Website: bh-photo
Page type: customer-info-address
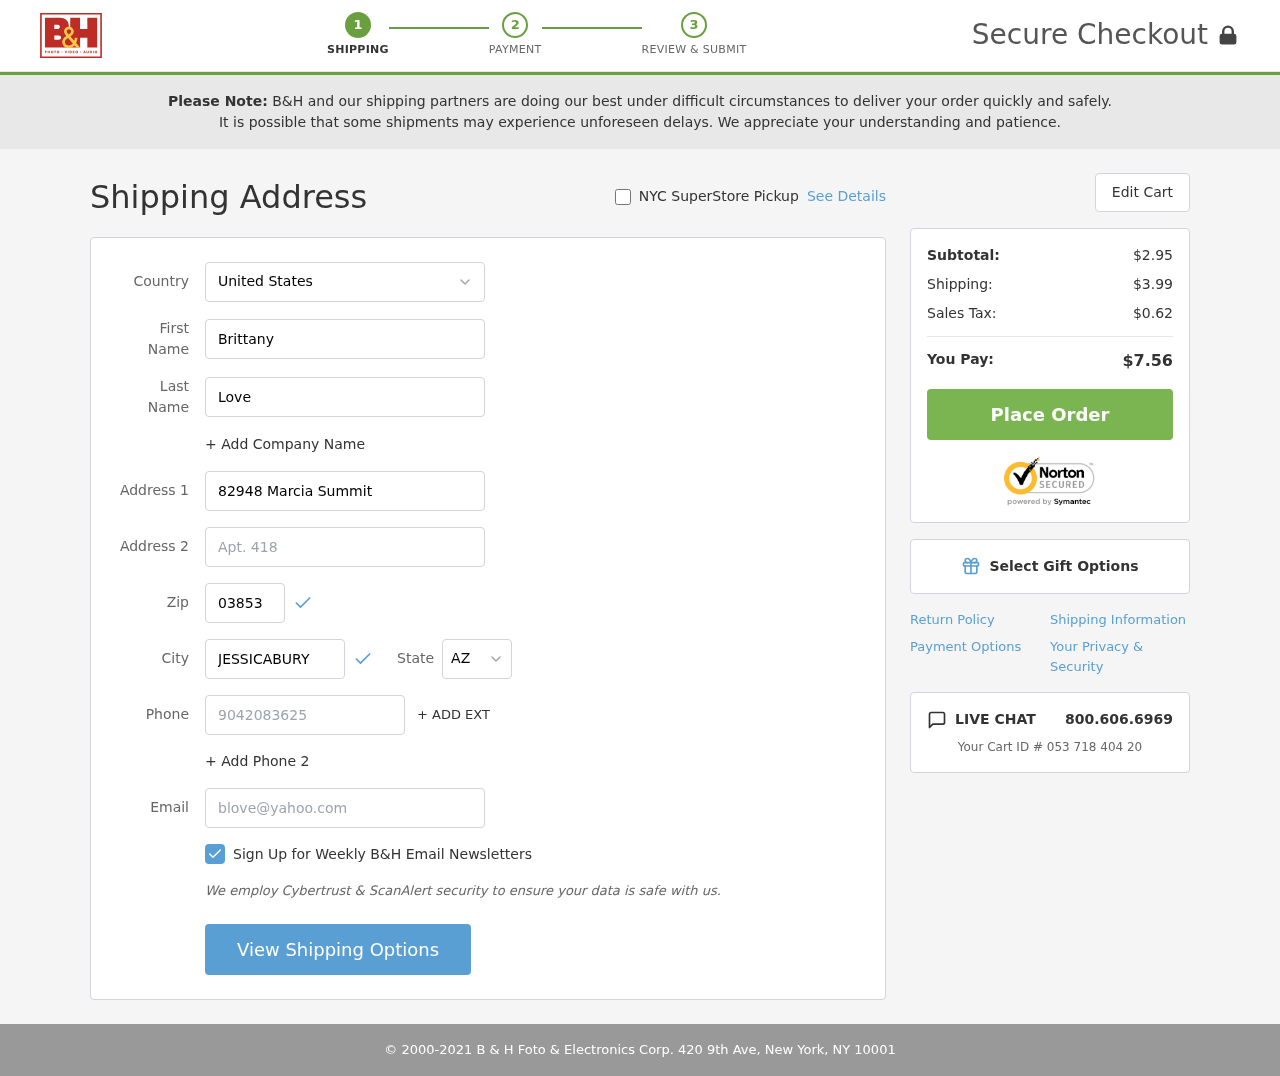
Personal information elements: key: PII_CITY
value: Jessicabury
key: PII_COUNTRY
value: United States
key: PII_EMAIL
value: blove@yahoo.com
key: PII_FIRSTNAME
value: Brittany
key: PII_LASTNAME
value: Love
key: PII_PHONE
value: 9042083625
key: PII_POSTCODE
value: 03853
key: PII_STATE_ABBR
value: AZ
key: PII_STREET
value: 82948 Marcia Summit
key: PII_STREET2
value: Apt. 418
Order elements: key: ORDER_SUBTOTAL
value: $2.95
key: ORDER_SHIPPING_COST
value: $3.99
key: ORDER_TAX
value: $0.62
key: ORDER_TOTAL
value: $7.56
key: ORDER_ID
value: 053 718 404 20